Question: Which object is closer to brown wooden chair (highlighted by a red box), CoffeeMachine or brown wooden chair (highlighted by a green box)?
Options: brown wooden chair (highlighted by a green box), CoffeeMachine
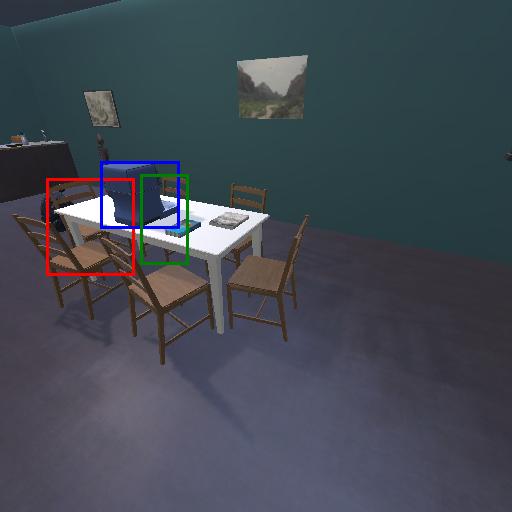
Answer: brown wooden chair (highlighted by a green box)